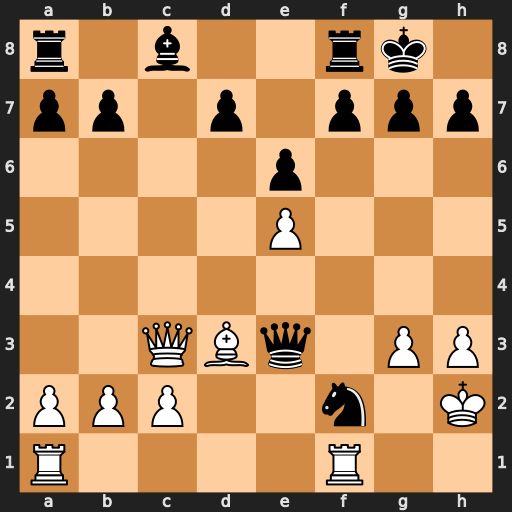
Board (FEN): r1b2rk1/pp1p1ppp/4p3/4P3/8/2QBq1PP/PPP2n1K/R4R2
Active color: w
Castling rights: -
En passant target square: -
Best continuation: Bxh7+ Kxh7 Qxe3